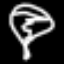
Label: leaf